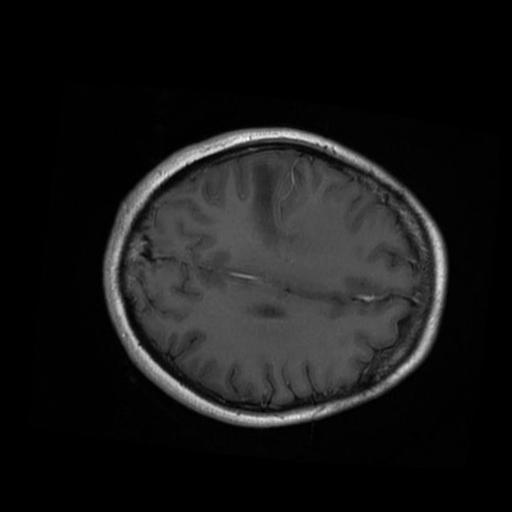
Label: brain_glioma